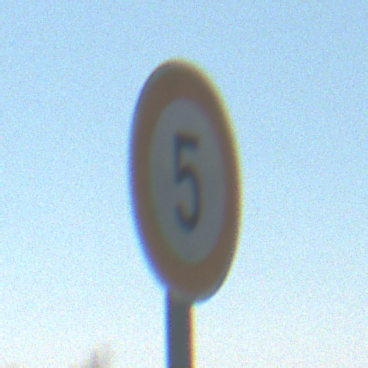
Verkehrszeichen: Geschwindigkeit5
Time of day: MorningAfternoon
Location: Outdoor (Special)
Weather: Clear
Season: NotSpecified
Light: Natural